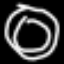
Label: donut